Question: I've just found out that my article thumbnails in IE 8 are shown only as thin stripes - as you can see on image:
The web: <URL>
This behavior is not present in any other browser - i.e. FF 14, Opera 11, Chrome X, IE 7, IE 9 are OK.
Do you have any idea what causes this in IE8?
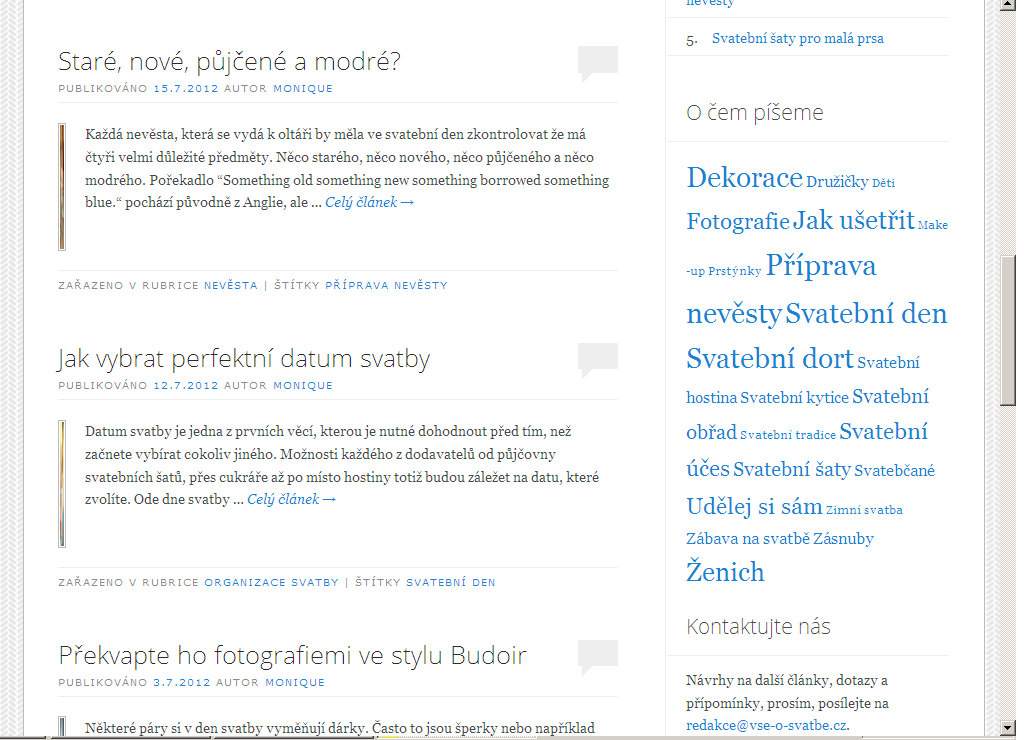
Answer: Seems the 'max-wdth:99.35%' rule is doing that. Try adding a 'width:auto' to the same rule that sets the fractional max-width.
In other words, change:
'''
#masthead img, #featured-content img, #recent-content img, .entry-content img, .entry-thumb img, .comment-content img, .widget img {
background: #fff;
border: 1px solid #bbb;
max-width: 99.35%;
/* Fluid images for posts, comments, and widgets */
padding: 1px;
}
'''
to
'''
#masthead img, #featured-content img, #recent-content img, .entry-content img, .entry-thumb img, .comment-content img, .widget img {
background: #fff;
border: 1px solid #bbb;
max-width: 99.35%;
width:auto;
/* Fluid images for posts, comments, and widgets */
padding: 1px;
}
'''